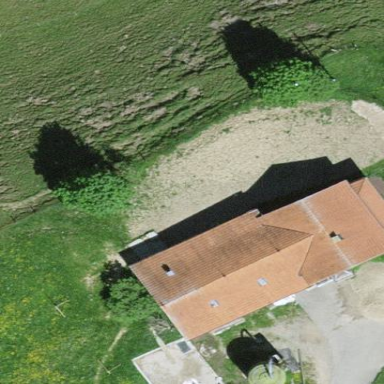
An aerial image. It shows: Farm building.